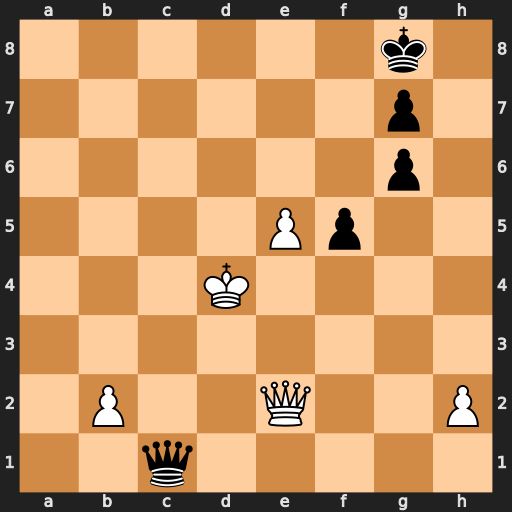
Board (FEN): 6k1/6p1/6p1/4Pp2/3K4/8/1P2Q2P/2q5
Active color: w
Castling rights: -
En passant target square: -
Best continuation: Qc4+ Qxc4+ Kxc4